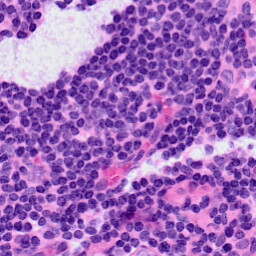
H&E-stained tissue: LymphNode